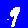
Digit: 9